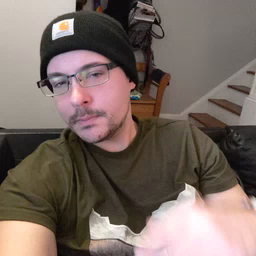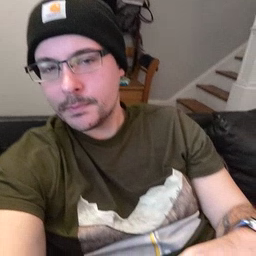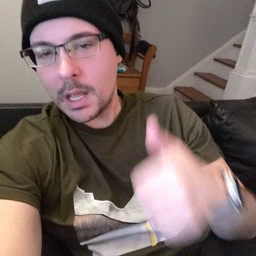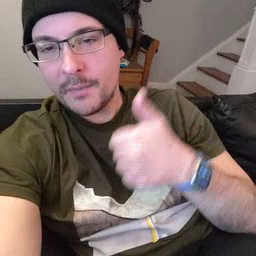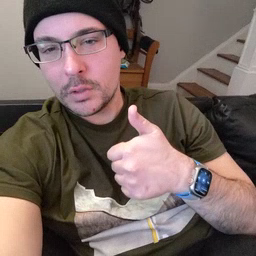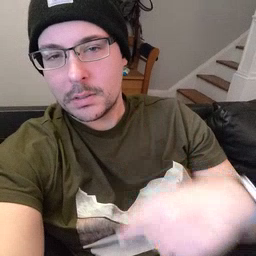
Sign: every